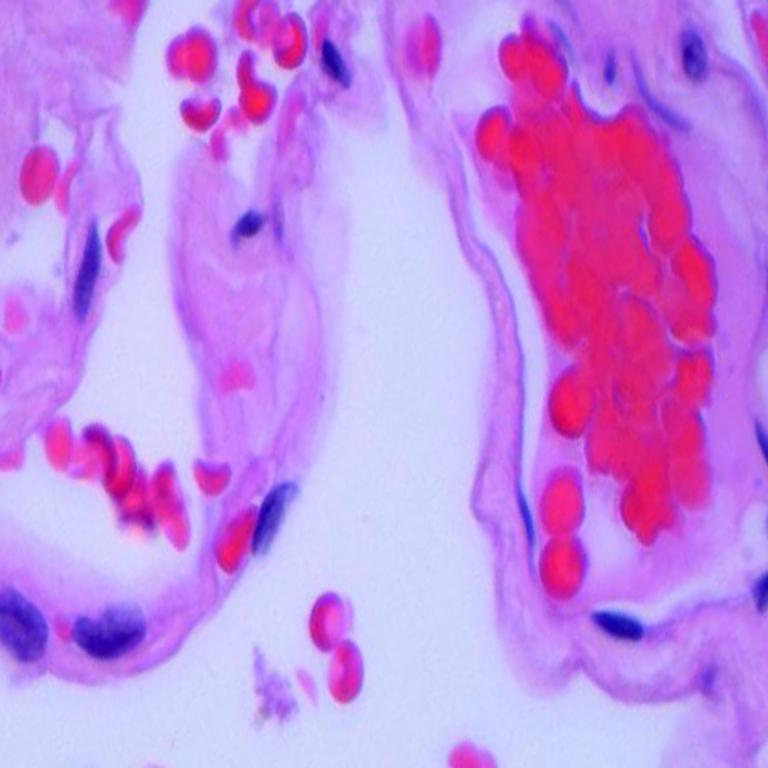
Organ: lung
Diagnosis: benign